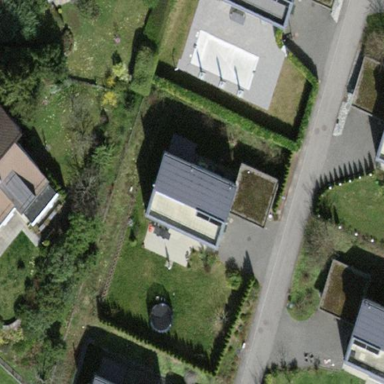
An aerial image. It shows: Detached building.